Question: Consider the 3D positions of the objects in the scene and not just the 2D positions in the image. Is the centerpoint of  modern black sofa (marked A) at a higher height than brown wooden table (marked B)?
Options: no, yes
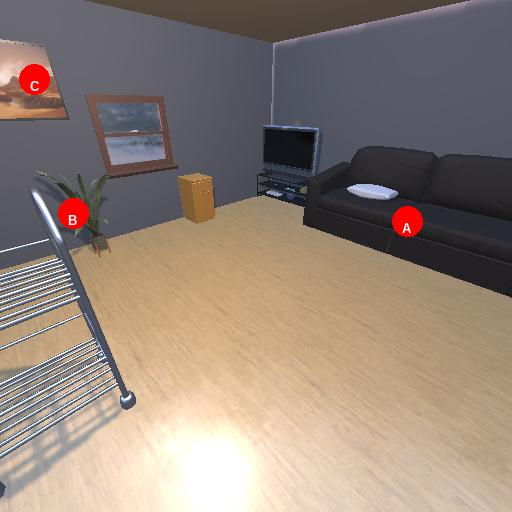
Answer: no